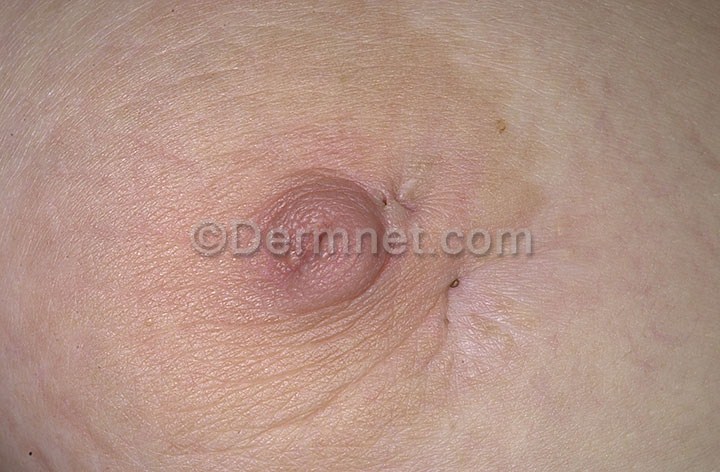
Disease: Acne and Rosacea Photos